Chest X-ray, AP view. Patient: 61 years old, sex F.
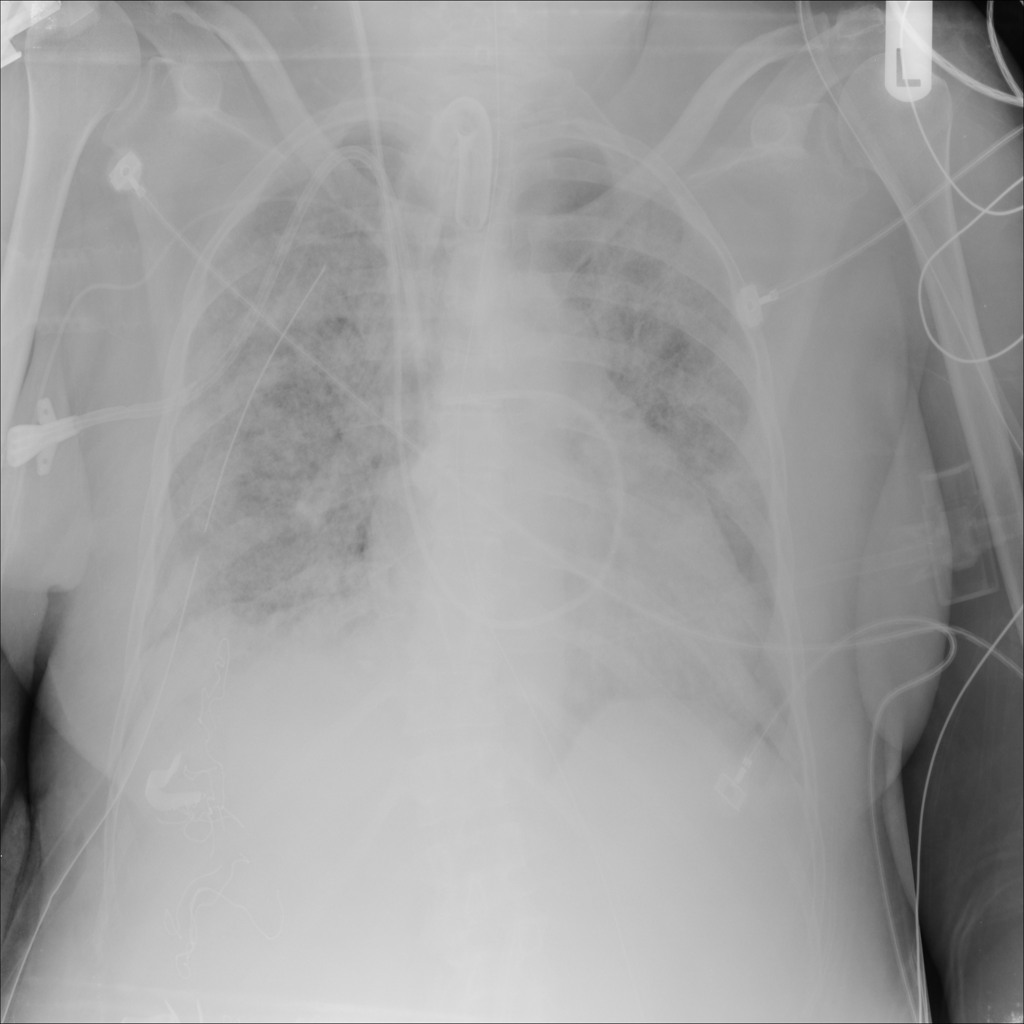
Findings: No Finding